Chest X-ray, AP view. Patient: 63 years old, sex F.
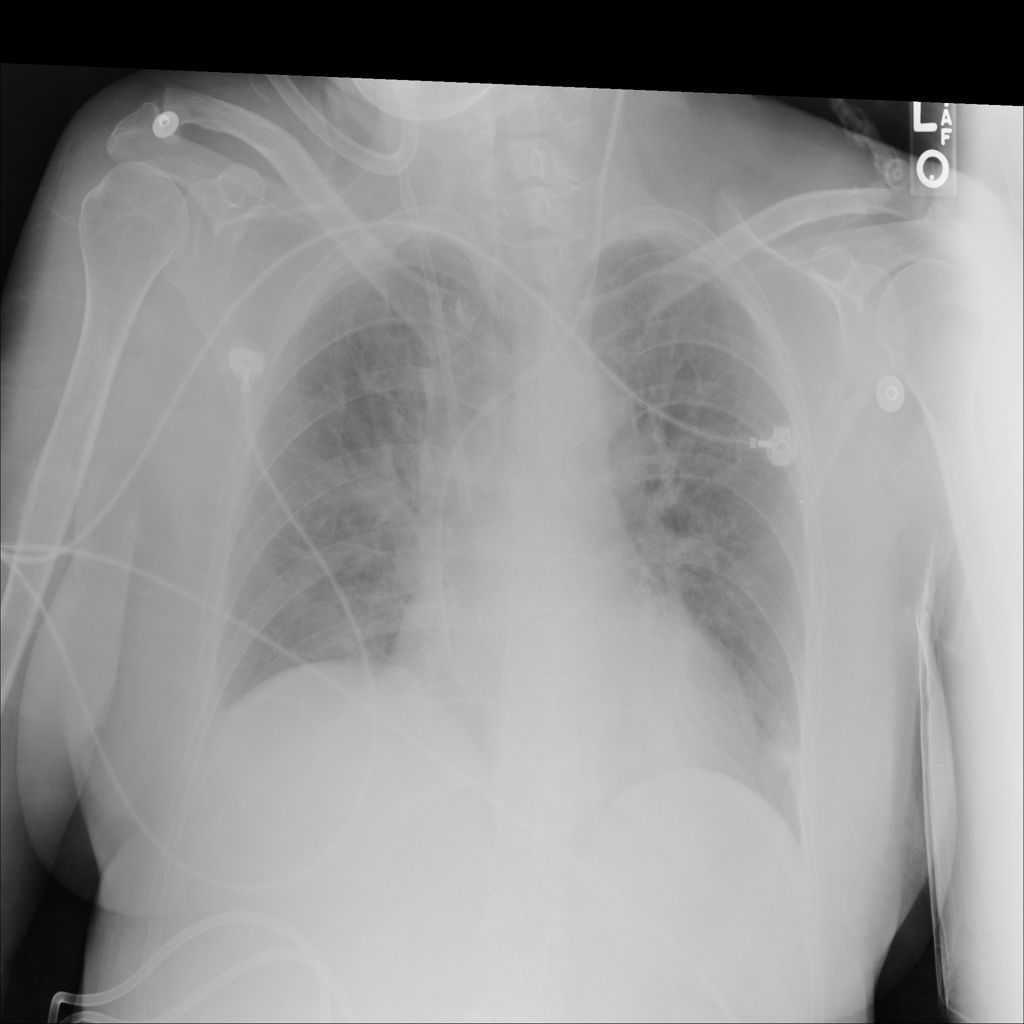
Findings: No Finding